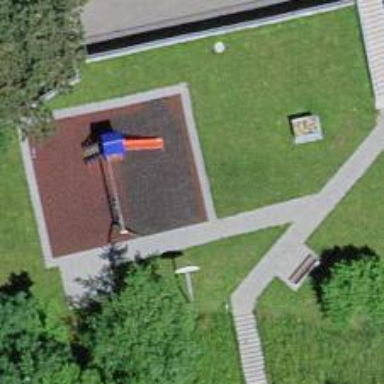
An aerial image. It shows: Playground area for leisure land.